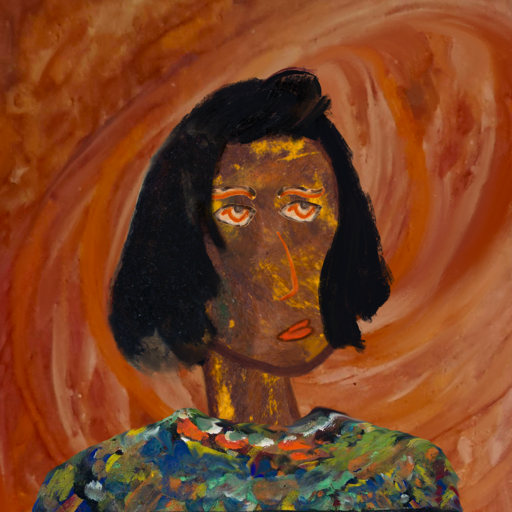
Background: Pious_Lady, Head And Neck Side: Comrade, Face Side: Experience, Bust: An_Impression, Hair Side: Mosgoul, Head Accessory: Blank, Second Necklace: Blank, Necklace: Blank, Baby: Blank